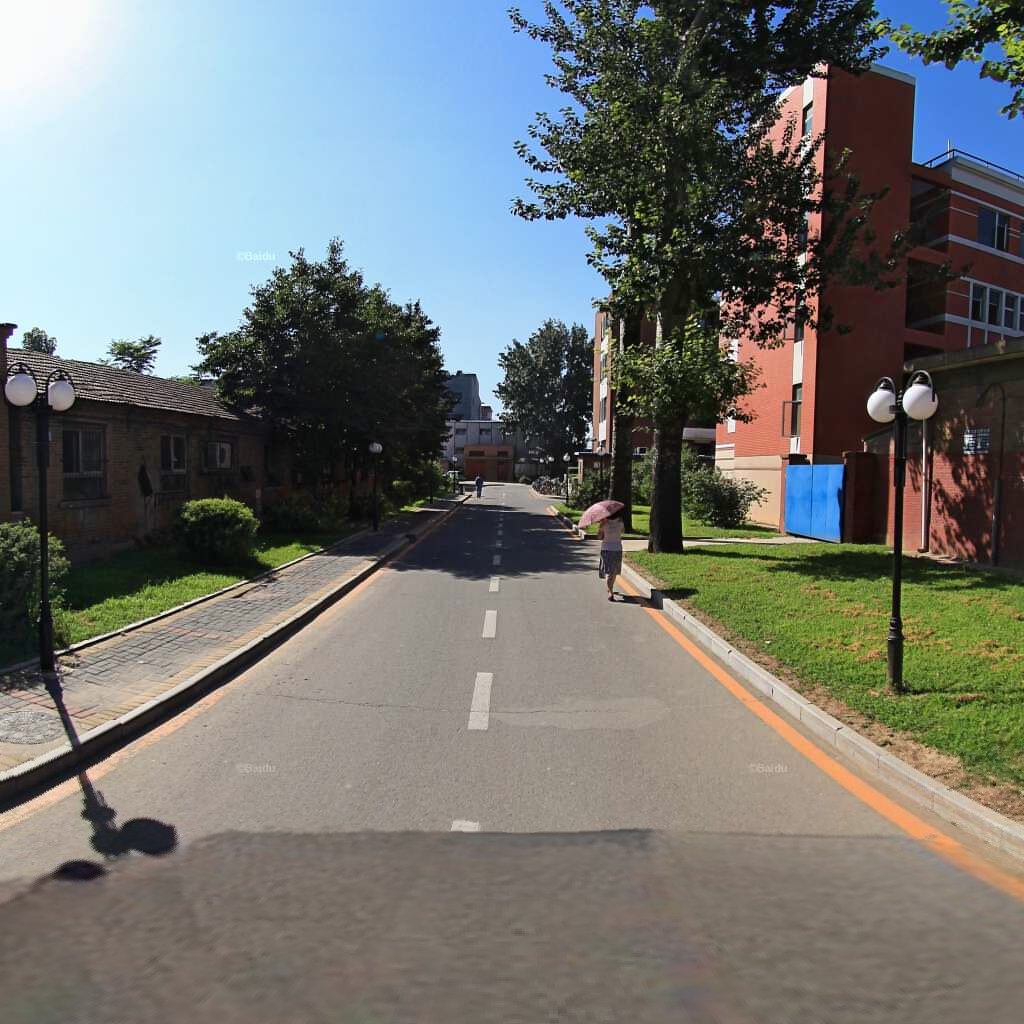
Region: Haidian
Road damage annotations: transverse crack